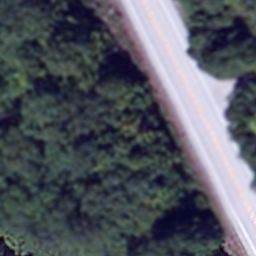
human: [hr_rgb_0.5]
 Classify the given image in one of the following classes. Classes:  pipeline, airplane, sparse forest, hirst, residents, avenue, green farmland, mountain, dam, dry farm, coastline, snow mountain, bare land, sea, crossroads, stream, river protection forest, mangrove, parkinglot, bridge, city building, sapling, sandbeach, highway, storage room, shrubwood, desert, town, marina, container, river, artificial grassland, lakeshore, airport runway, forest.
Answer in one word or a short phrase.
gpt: avenue